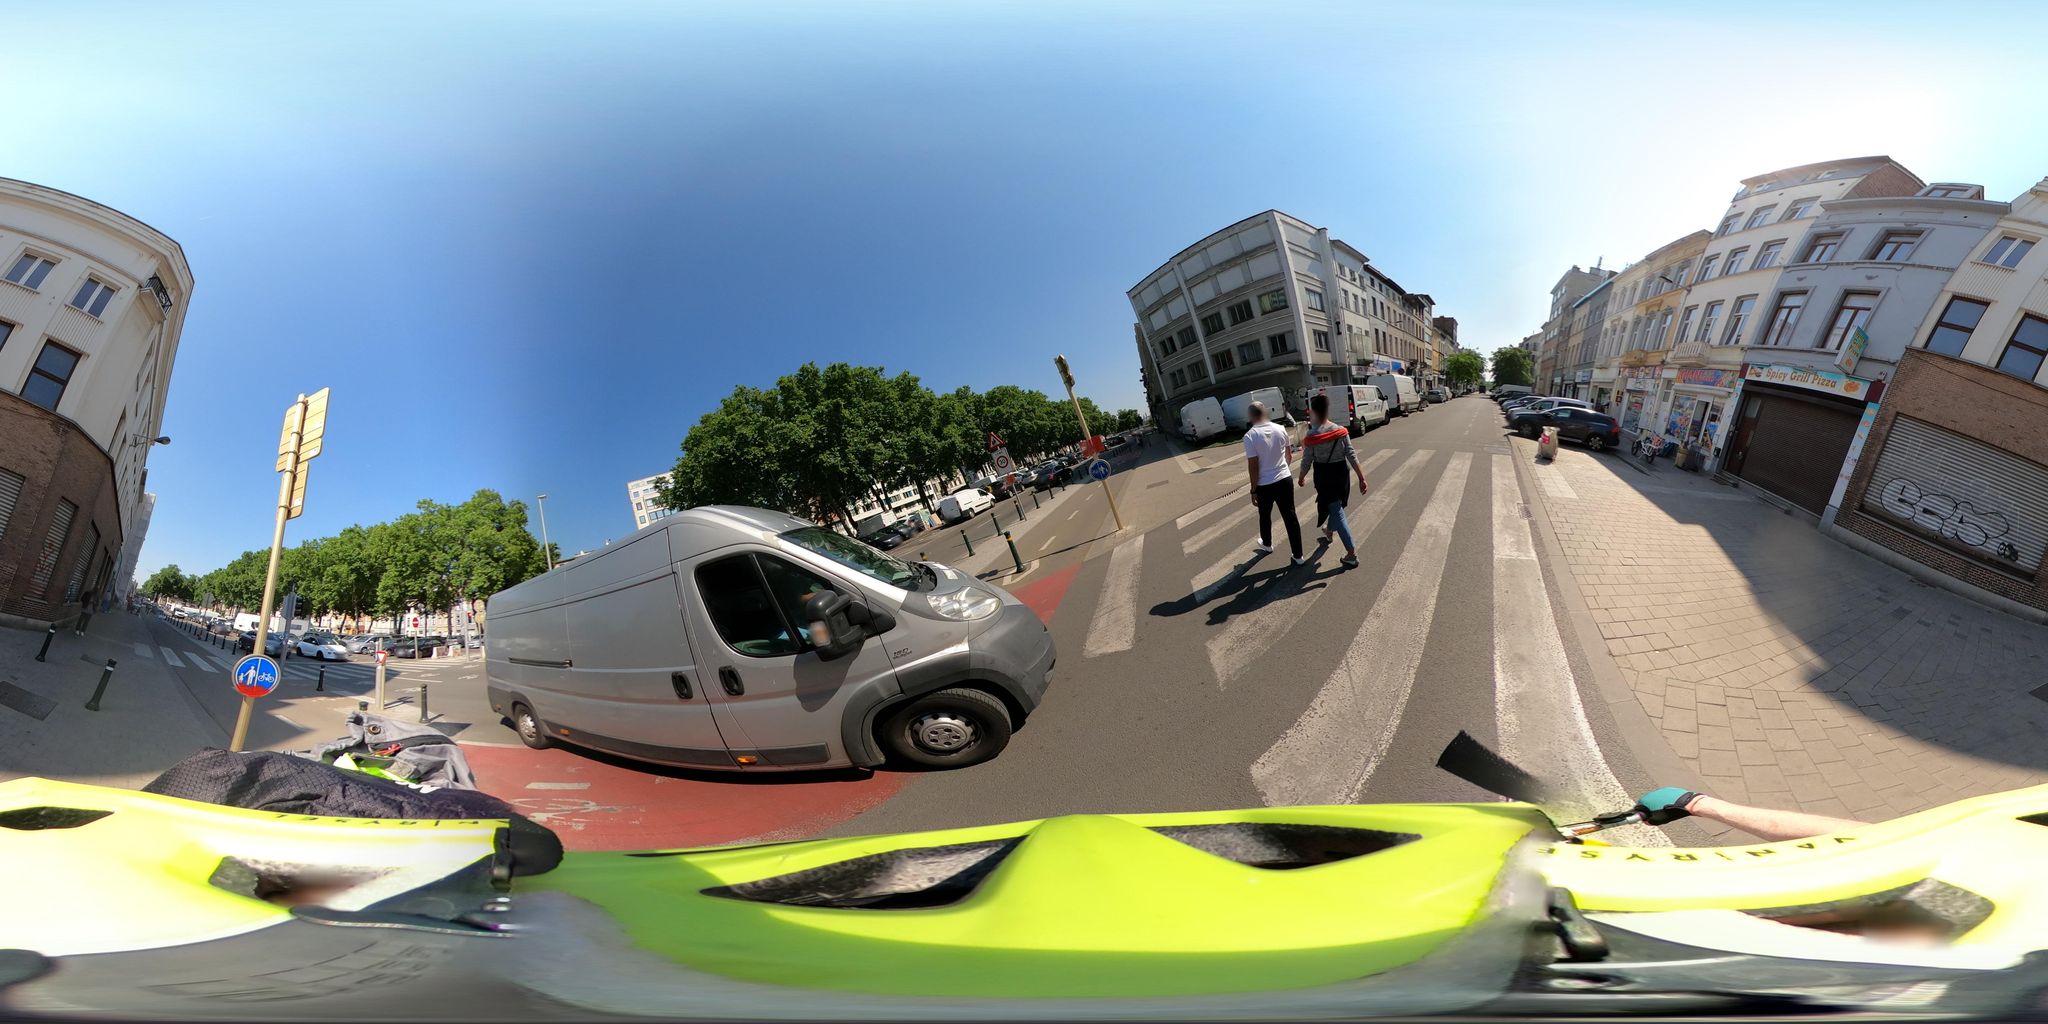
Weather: clear
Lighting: day
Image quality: good
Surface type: cycling surface
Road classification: footway
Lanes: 1
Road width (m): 2.5
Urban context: urban centre
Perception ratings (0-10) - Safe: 1.23, Lively: 6.2, Beautiful: 6.46, Boring: 1.03, Depressing: 1.93, Wealthy: 4.89